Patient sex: M
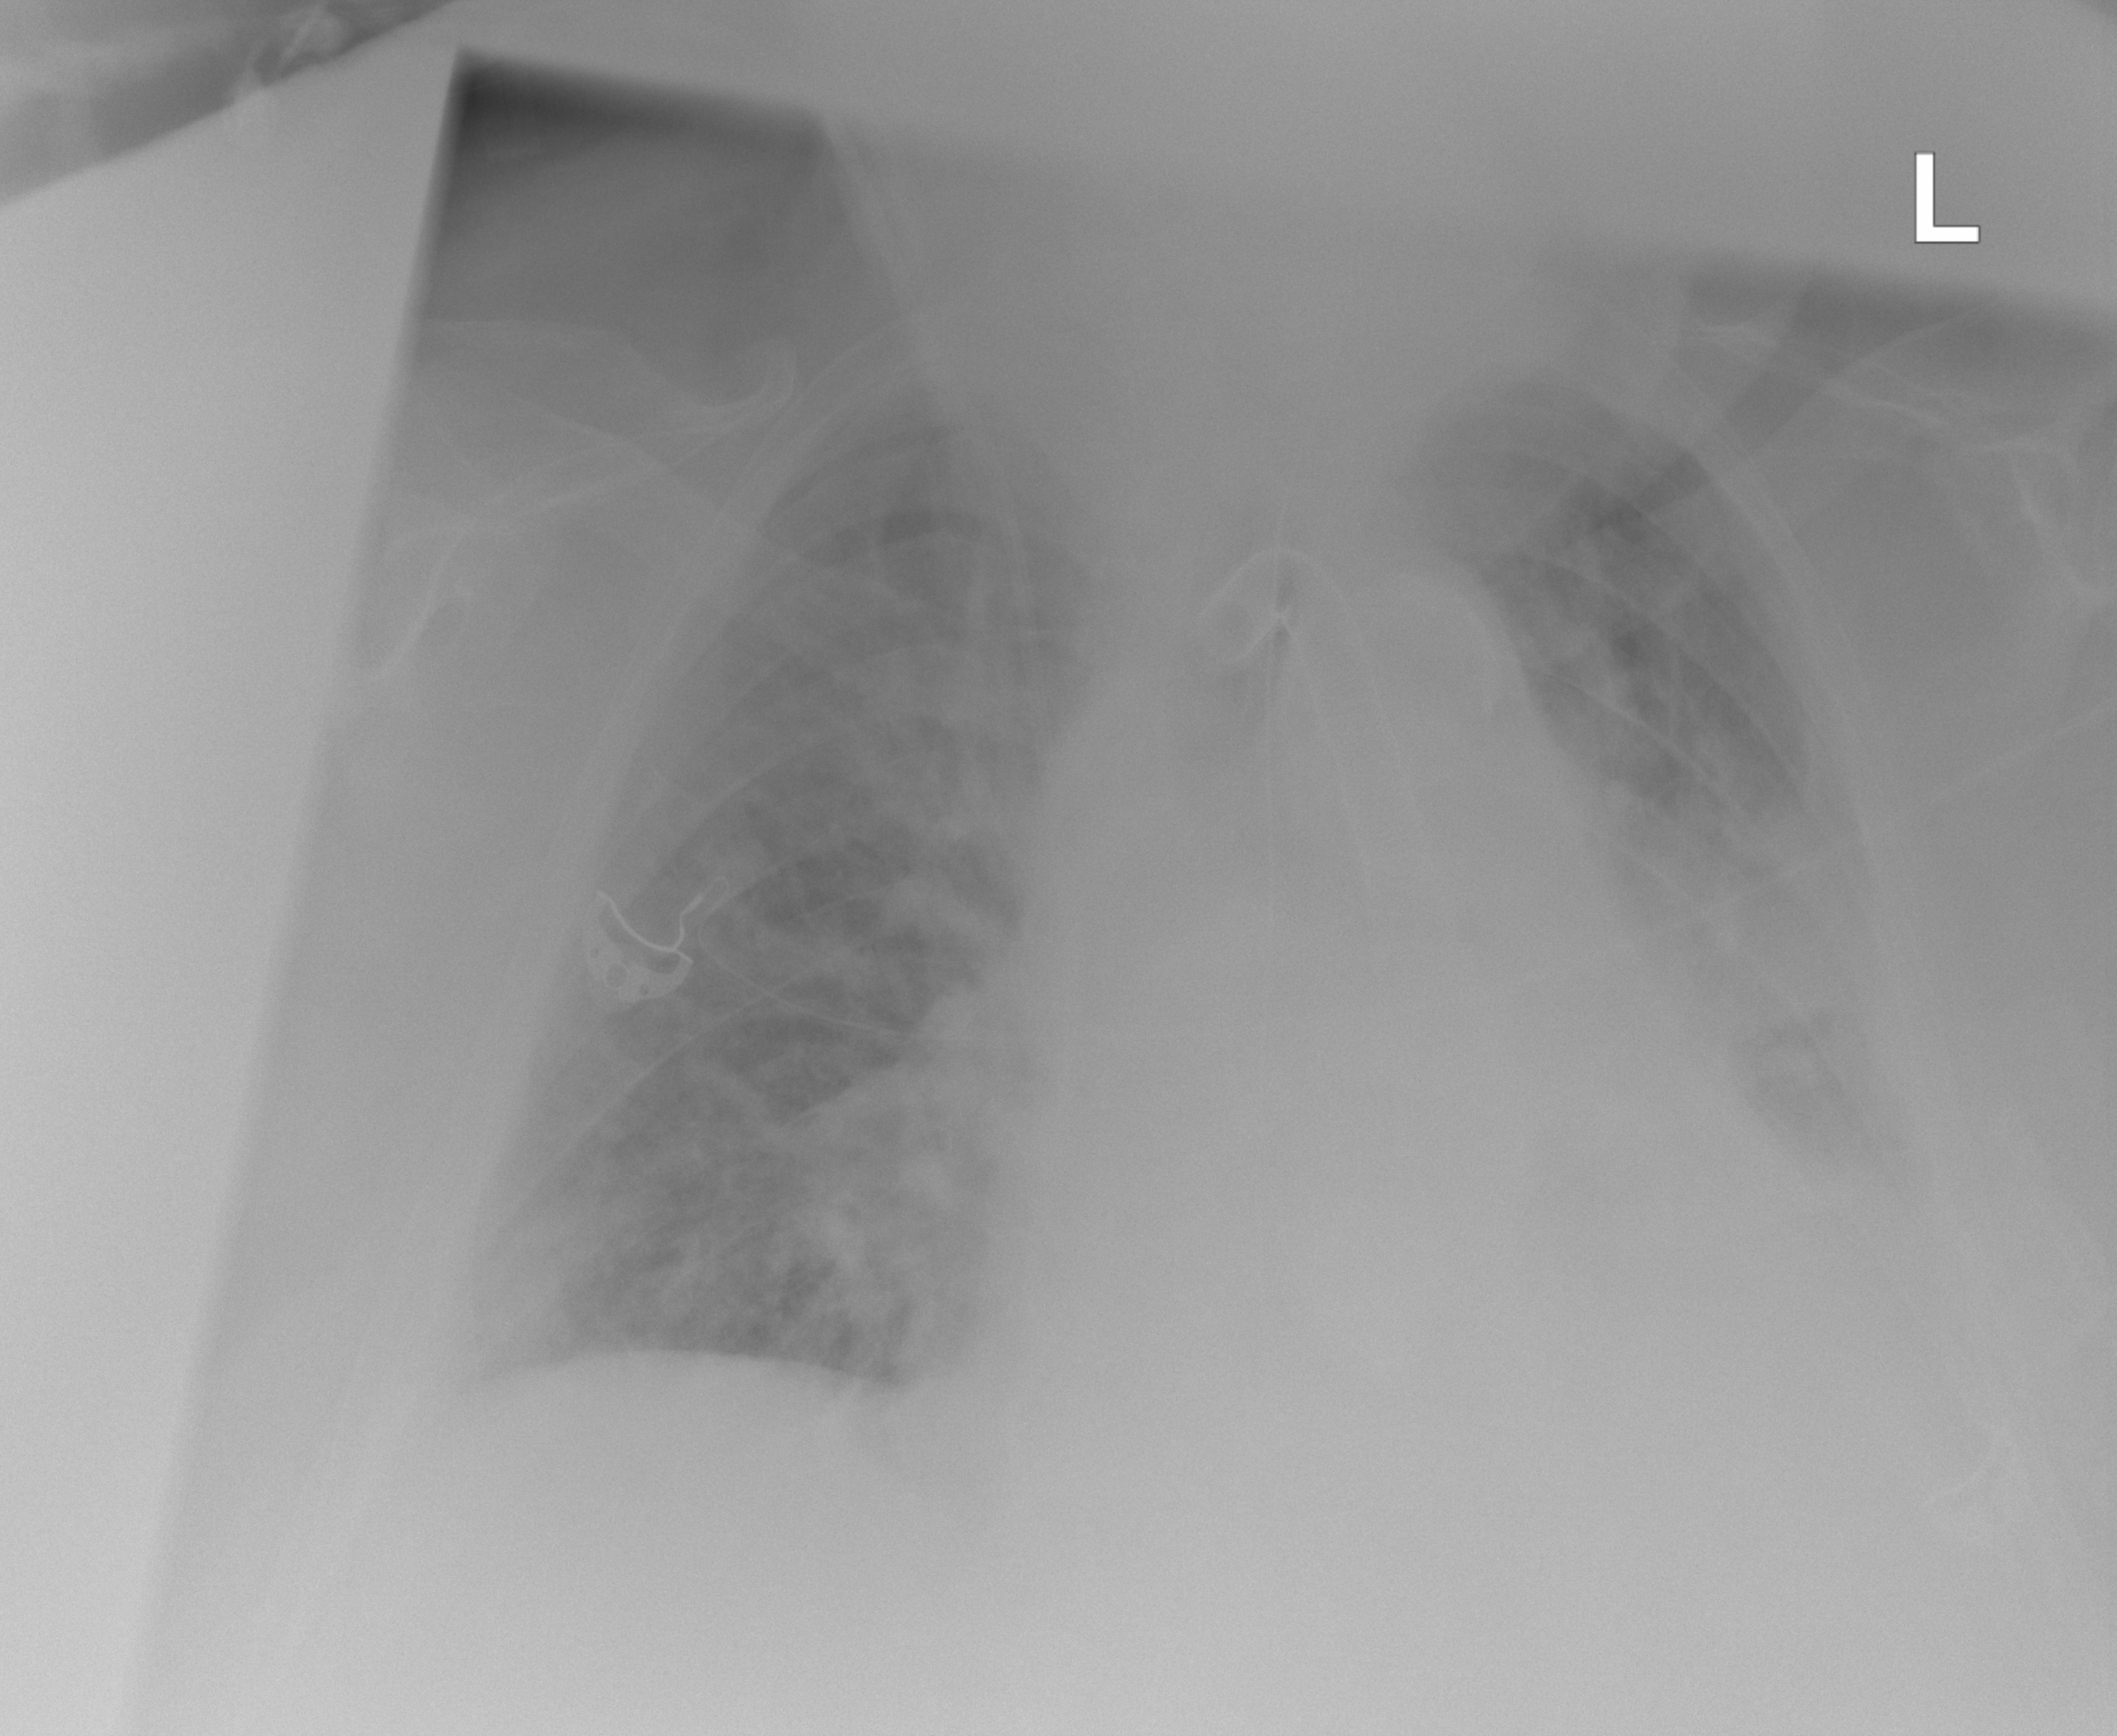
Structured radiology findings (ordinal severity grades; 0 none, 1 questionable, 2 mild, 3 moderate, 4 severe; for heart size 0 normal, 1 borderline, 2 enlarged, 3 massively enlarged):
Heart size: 2
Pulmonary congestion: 2
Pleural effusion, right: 0
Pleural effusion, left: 3
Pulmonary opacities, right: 2
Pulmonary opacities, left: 2
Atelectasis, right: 0
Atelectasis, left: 2